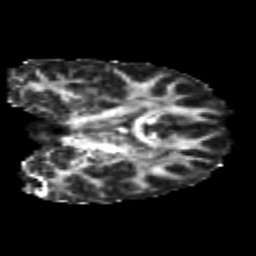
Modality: FA
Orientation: coronal
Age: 22
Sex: male
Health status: healthy
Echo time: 0.074 s